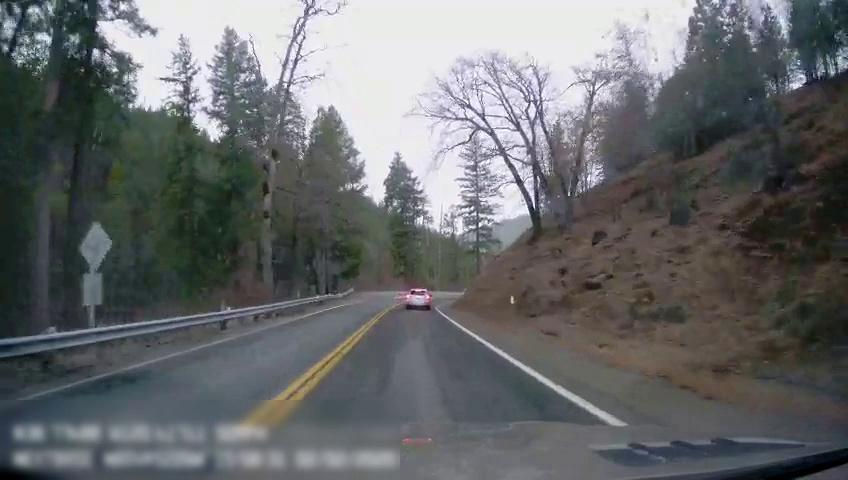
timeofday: Day
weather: Cloudy
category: Drivable Space
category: Vehicles | Car
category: Lanes | Current Lane
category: Lanes | Current Lane
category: Lanes | Opposite Lane